Question: I wonder how could i so i can directly iterate through datas.results without extracting results before my for loop ?
'''
private function onTweets(datas:Dynamic):Void {
var tweets:Array<Tweet> = new Array<Tweet>();
var results:Hash<Dynamic> = datas.results;
for (data in results ) {
var tweet:Tweet = new Tweet( { from_user: data.from_user , created_at : data.created_at , text : data.text } );
tweets.push(tweet);
}
this._datas = datas ;
this._tweets = tweets ;
this._next(tweets);
}
'''
Here is how my object looks like in :

The tweets come from a $.getJSON call.
thanks
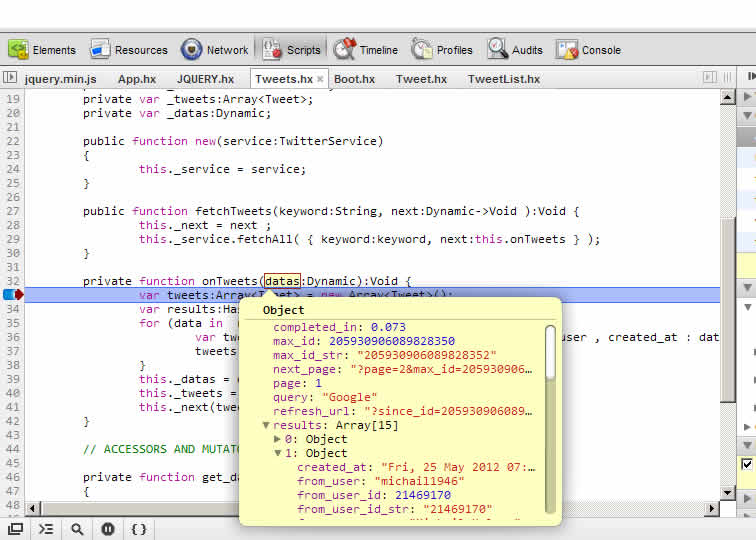
Answer: Why are you casting to Hash, if the results seems to be an Array?
'''
private function onTweets(datas:{ results : Array<Dynamic> }):Void {
var tweets:Array<Tweet> = new Array<Tweet>();
for (data in datas.results ) {
var tweet:Tweet = new Tweet( { from_user: data.from_user , created_at : data.created_at , text : data.text } );
tweets.push(tweet);
}
this._datas = datas ;
this._tweets = tweets ;
this._next(tweets);
}
'''
Is this what you want?
edit:
You can even define a more specific type:
'''
typedef TweetData = {
created_at: String,
from_user: String,
from_user_id: Int,
from_user_id_str: String
};
private function onTweets(datas:{ results:Array<TweetData> }):Void
'''